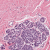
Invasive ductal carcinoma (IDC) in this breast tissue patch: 0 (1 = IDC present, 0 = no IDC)